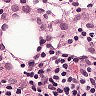
Metastatic tissue present: no